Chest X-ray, PA view. Patient: 50 years old, sex M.
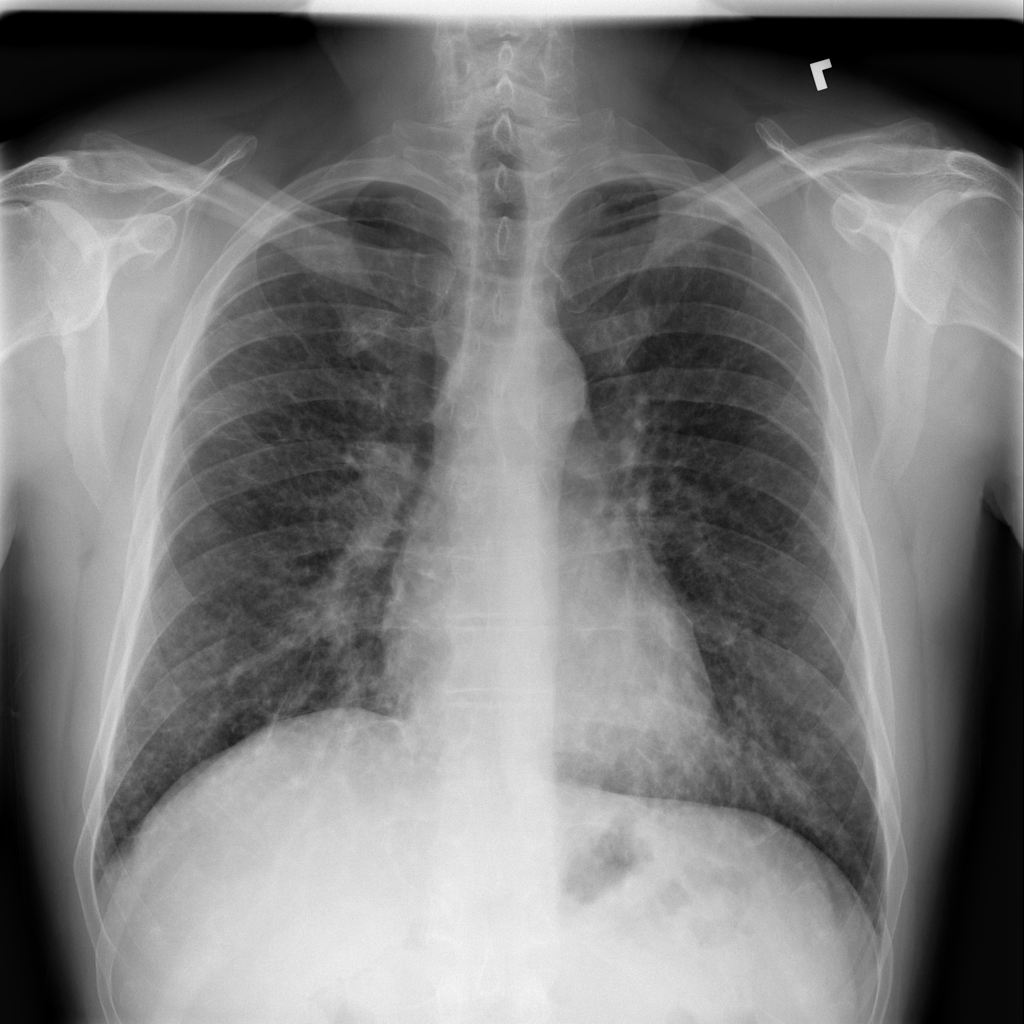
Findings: Atelectasis, Consolidation, Infiltration, Nodule, Pleural_Thickening